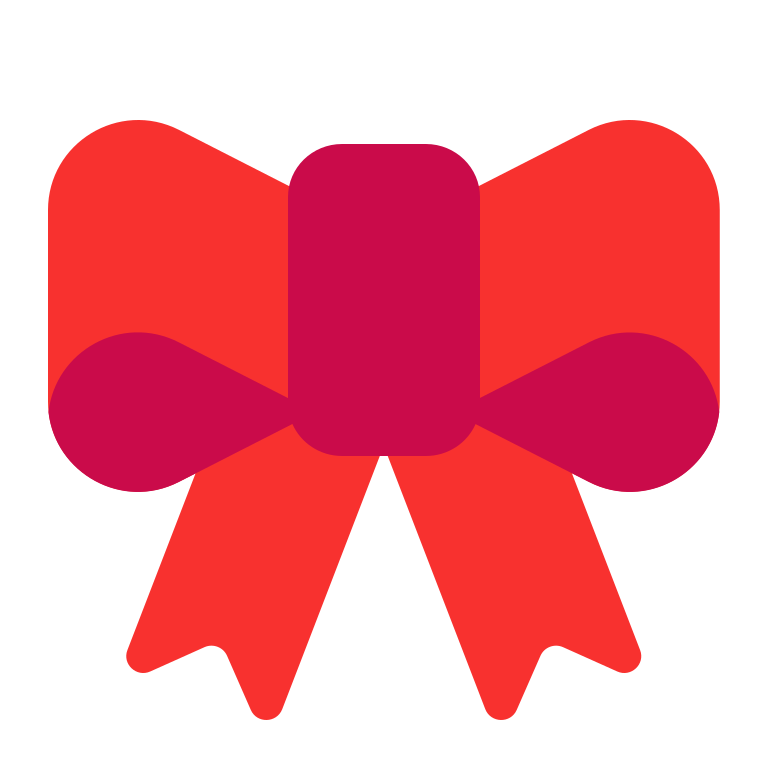
ribbon flat